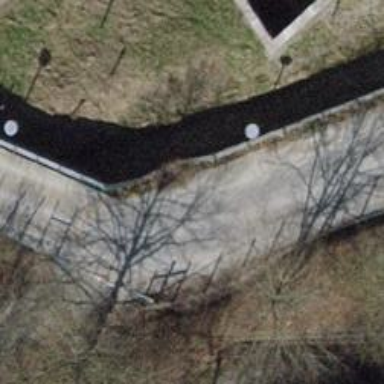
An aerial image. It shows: Service road with unpaved surface crossing bridge.